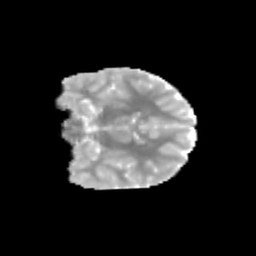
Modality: MD
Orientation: coronal
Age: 10
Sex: female
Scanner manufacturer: siemens
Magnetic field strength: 3 T
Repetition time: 3.8 s
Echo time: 0.07 s